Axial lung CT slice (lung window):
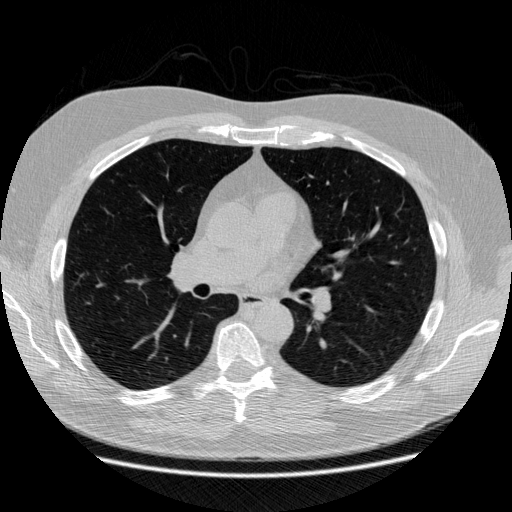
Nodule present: no